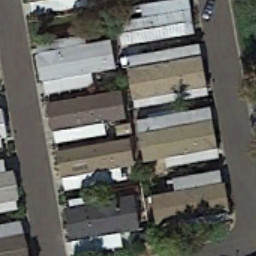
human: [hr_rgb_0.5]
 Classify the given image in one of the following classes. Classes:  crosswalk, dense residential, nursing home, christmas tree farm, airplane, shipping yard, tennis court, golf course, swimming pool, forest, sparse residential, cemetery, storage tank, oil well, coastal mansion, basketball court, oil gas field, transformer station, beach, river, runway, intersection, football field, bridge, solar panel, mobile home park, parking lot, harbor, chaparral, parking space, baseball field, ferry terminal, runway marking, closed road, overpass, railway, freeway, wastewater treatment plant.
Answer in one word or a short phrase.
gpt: mobile home park